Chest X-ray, PA view. Patient: 46 years old, sex M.
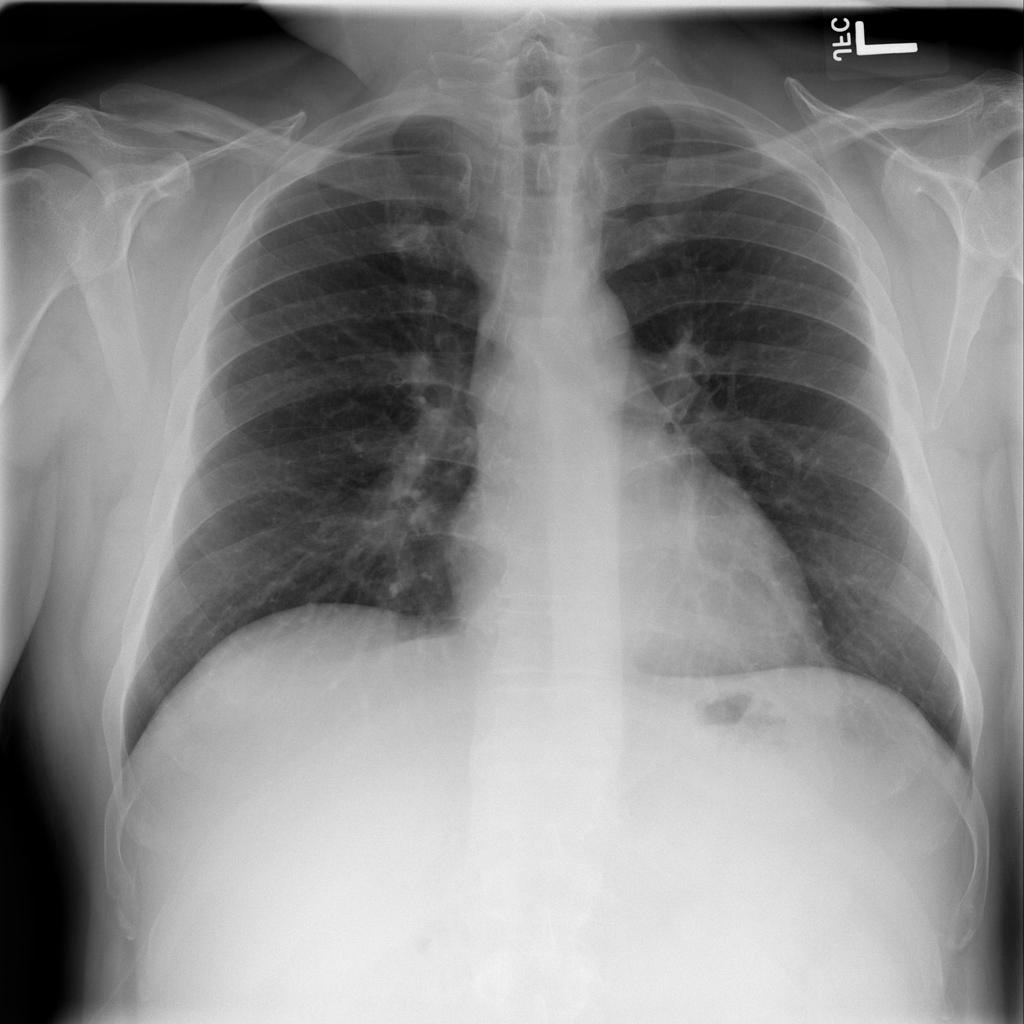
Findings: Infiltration